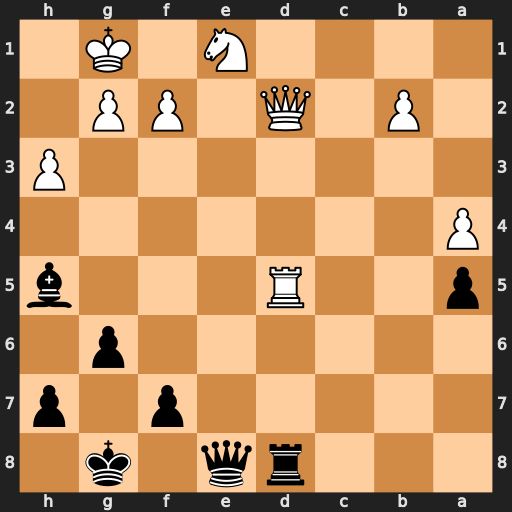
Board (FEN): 3rq1k1/5p1p/6p1/p2R3b/P7/7P/1P1Q1PP1/4N1K1
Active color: b
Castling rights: -
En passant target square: -
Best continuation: Rxd5 Qxd5 Qxe1+